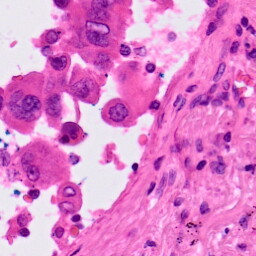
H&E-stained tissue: Lung